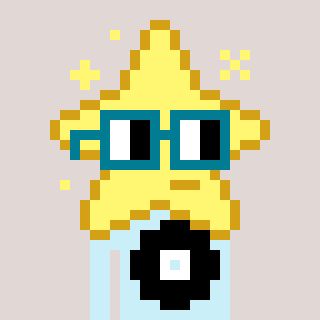
a pixel art character with square dark green glasses, a star-shaped head and a cold-colored body on a warm background